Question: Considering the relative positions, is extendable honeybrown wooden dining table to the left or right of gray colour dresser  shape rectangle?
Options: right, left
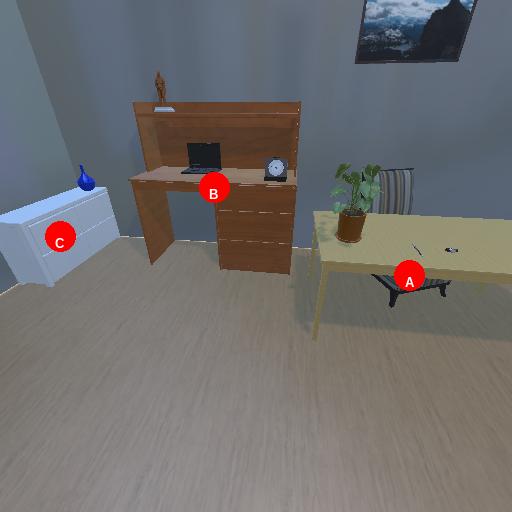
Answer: right